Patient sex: M
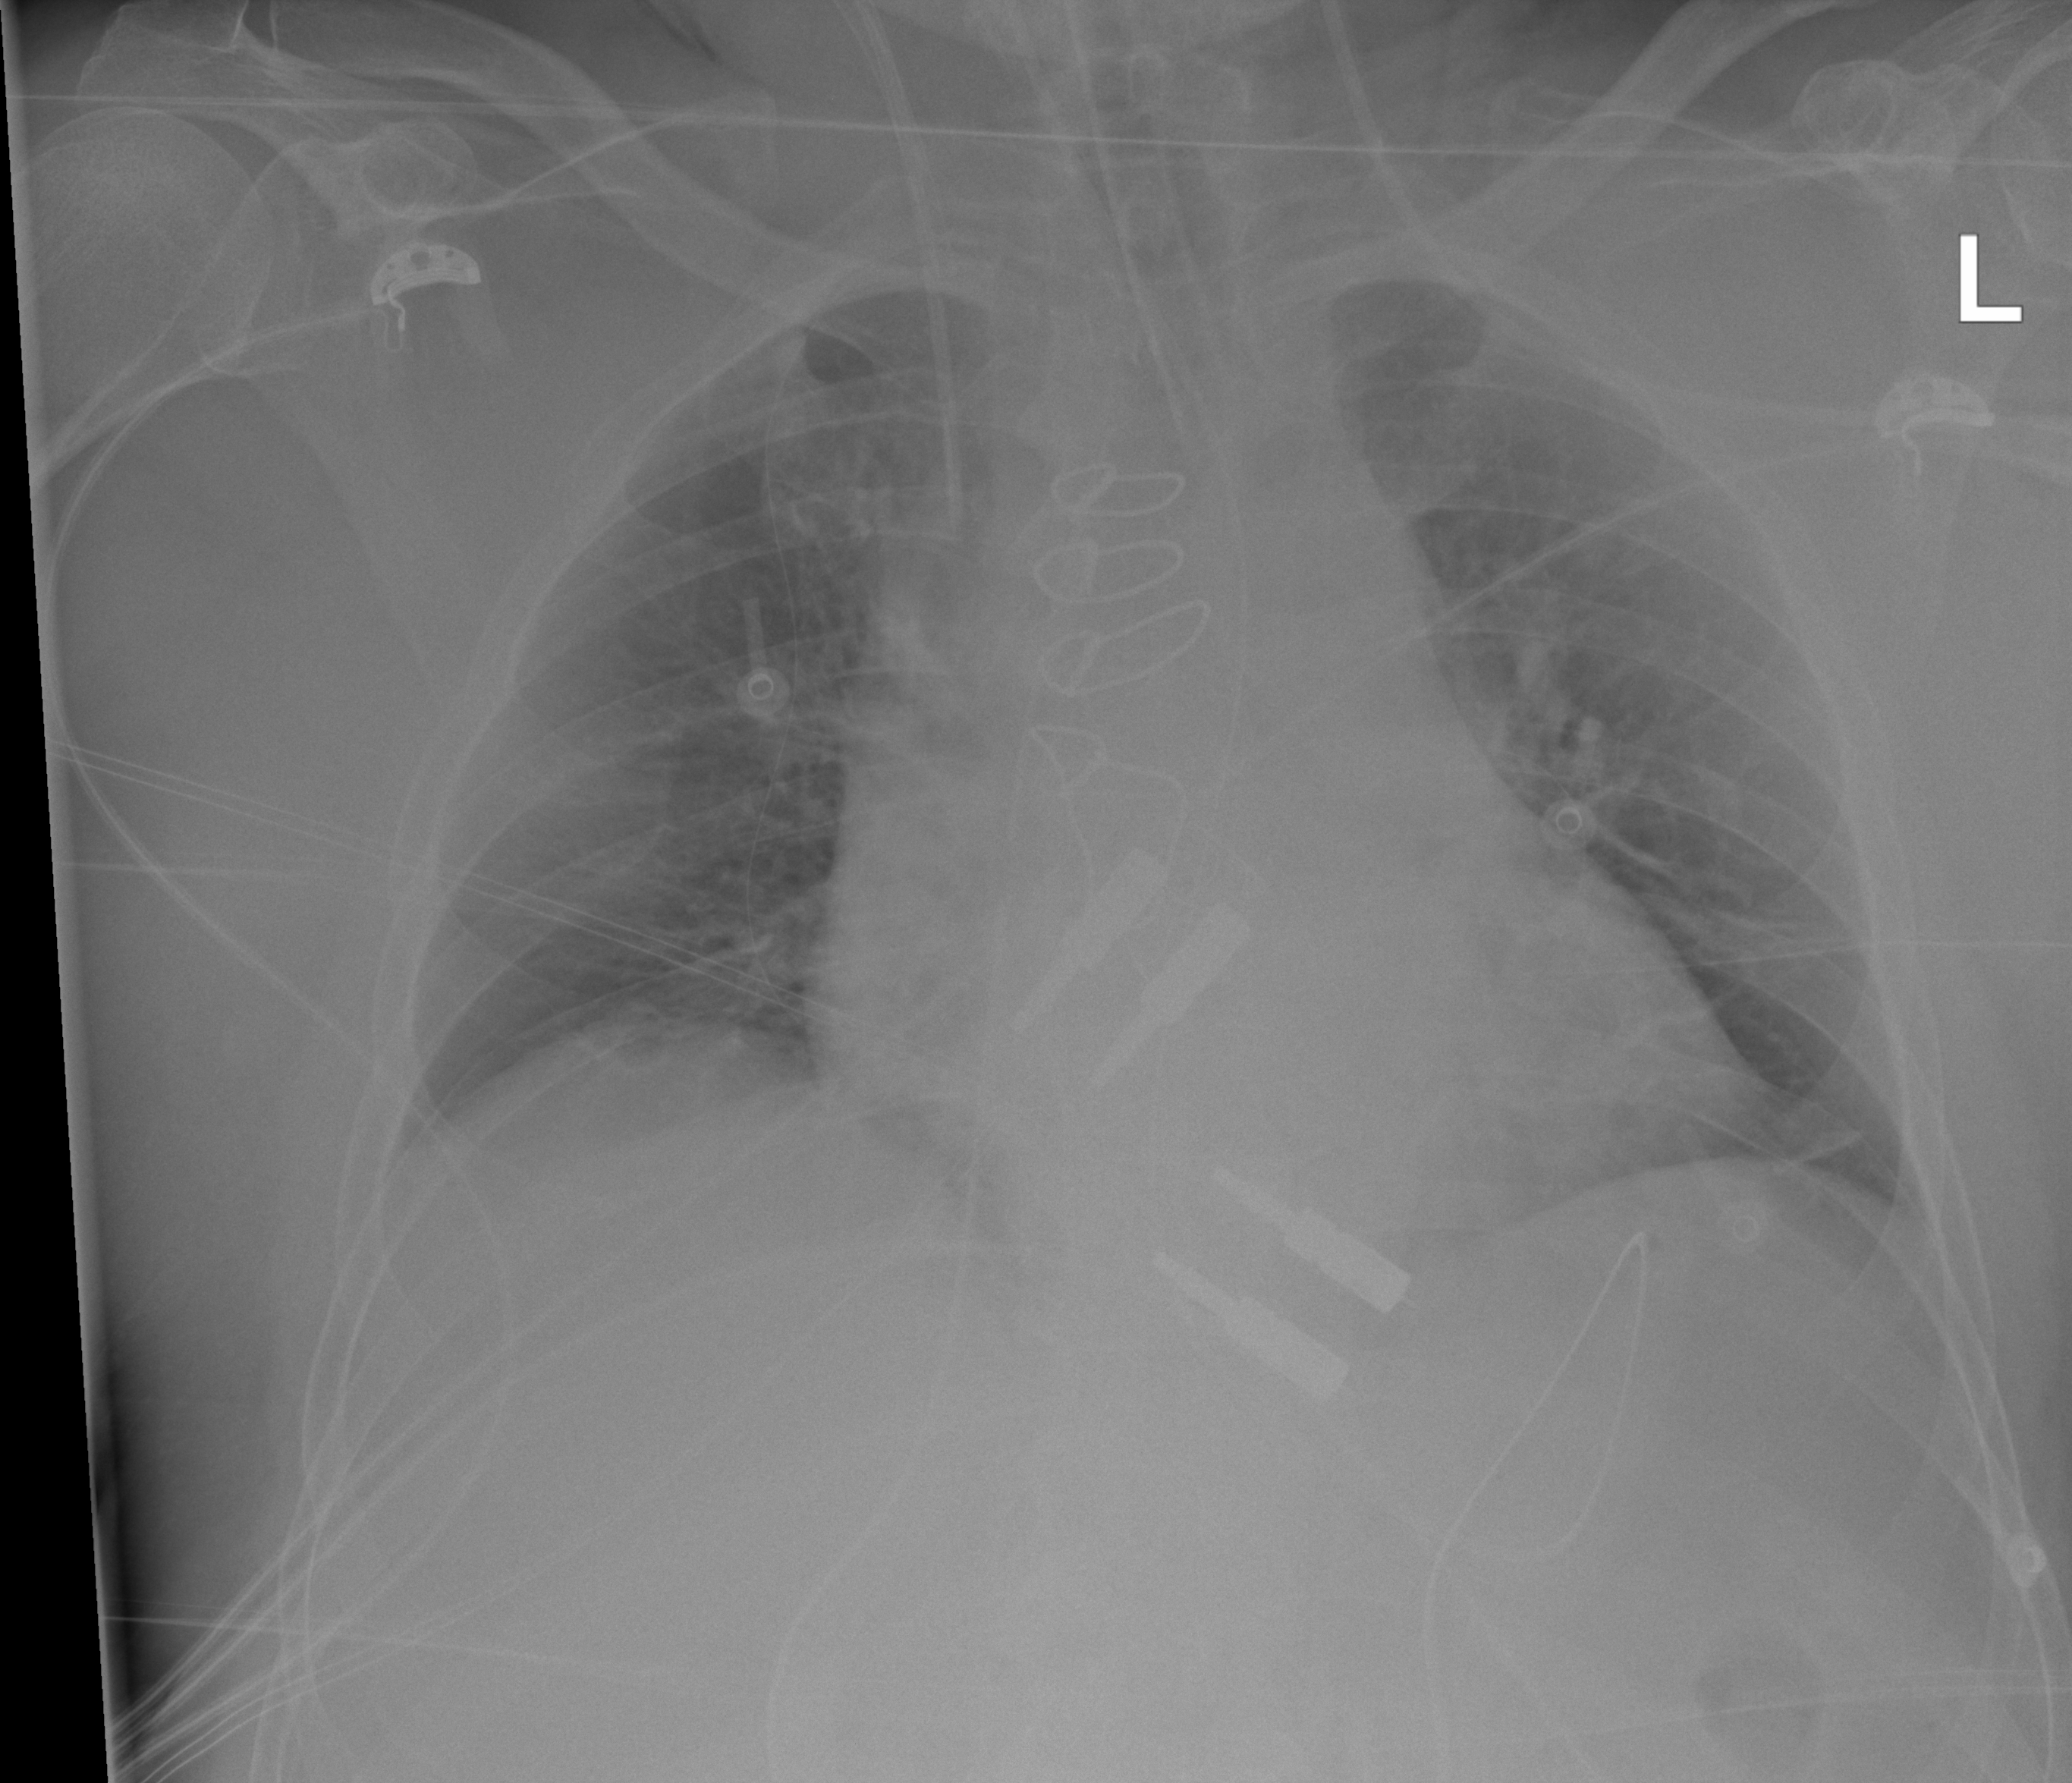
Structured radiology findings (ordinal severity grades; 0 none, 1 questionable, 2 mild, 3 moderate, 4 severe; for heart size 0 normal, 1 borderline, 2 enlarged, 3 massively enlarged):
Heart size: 2
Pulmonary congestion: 2
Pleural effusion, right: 0
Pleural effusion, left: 0
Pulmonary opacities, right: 2
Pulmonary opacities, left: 2
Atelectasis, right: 2
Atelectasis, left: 2